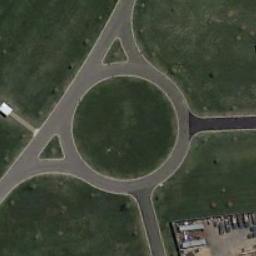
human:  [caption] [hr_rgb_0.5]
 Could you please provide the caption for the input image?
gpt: There are some trees and a large lawn around the roundabout, And many cars are parked in the open space near the roundabout .

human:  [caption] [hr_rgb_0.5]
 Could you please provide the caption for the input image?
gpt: The roundabout is on the grass next to buildings .

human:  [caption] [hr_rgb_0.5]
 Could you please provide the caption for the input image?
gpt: The roundabout connects four roads and a clearing is next to the roundabout .

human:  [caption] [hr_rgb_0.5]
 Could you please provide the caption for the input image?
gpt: The roundabout is surrounded by grass .

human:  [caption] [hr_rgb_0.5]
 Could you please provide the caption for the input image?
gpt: There are green meadows around the roundabout .